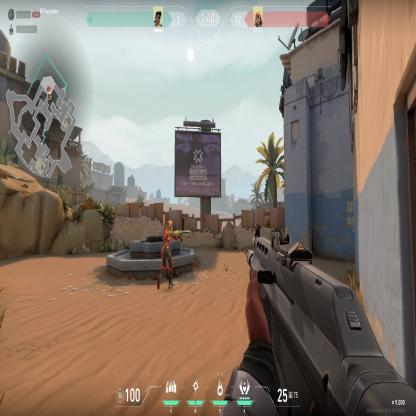
Label: enemy